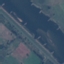
Land use / land cover class: River